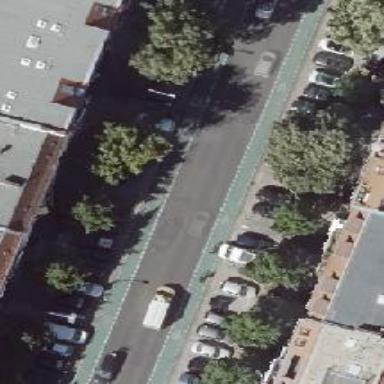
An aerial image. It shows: Unmarked crossing with left kerb extension.